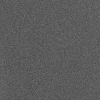
Atmospheric dust classification: dusty